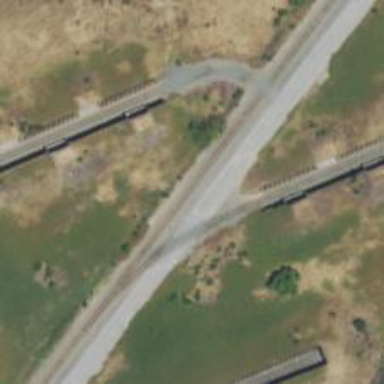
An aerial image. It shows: Railway spur service.